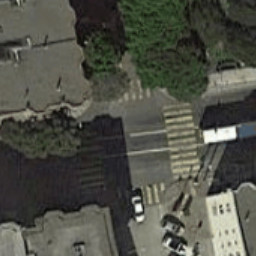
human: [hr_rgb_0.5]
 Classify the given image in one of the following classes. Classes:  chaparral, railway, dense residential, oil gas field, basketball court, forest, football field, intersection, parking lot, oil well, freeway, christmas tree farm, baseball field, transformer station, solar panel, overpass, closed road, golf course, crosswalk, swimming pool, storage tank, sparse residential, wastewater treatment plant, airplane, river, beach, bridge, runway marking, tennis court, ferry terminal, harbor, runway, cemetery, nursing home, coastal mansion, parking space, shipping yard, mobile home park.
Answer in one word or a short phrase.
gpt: crosswalk